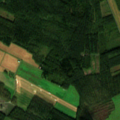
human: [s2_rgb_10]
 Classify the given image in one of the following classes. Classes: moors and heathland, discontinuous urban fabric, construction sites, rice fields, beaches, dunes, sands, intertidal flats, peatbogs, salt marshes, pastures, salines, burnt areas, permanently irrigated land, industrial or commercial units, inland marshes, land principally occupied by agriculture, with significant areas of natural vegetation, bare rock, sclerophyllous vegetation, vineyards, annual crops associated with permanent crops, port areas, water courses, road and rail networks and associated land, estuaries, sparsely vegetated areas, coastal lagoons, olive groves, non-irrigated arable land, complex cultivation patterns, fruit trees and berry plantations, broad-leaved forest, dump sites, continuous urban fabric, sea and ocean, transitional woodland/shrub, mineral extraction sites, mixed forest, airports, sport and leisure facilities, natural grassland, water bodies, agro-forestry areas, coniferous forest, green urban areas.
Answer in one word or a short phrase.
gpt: non-irrigated arable land, coniferous forest, mixed forest